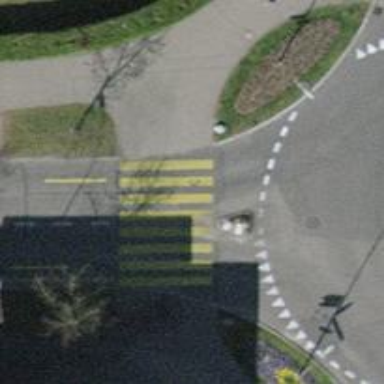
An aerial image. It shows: Uncontrolled zebra crossing on the road.